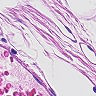
Metastatic tissue present: no